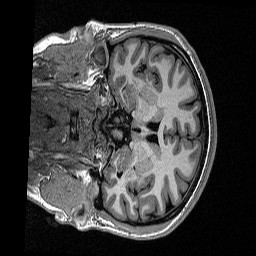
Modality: T1w
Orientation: coronal
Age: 24
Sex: female
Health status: healthy
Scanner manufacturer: siemens
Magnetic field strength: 1.5 T
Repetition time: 2.73 s
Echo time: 0.00357 s